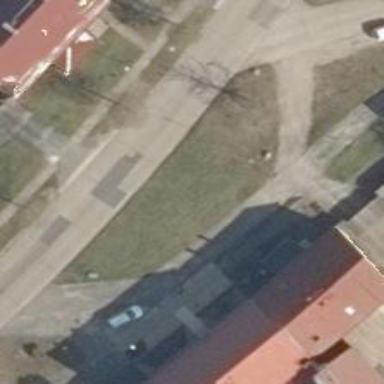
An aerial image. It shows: Tertiary road with concrete surface and sidewalks on both sides.